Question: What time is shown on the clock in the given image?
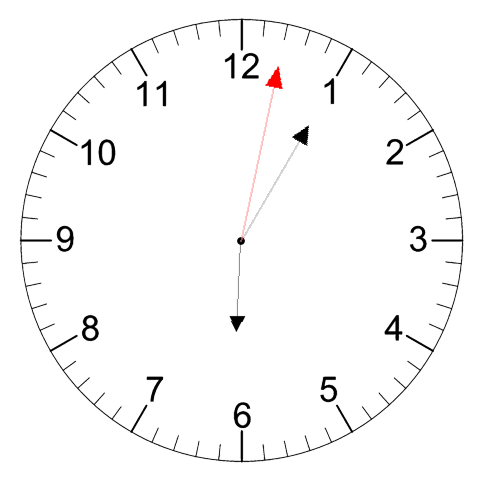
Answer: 06:05:02